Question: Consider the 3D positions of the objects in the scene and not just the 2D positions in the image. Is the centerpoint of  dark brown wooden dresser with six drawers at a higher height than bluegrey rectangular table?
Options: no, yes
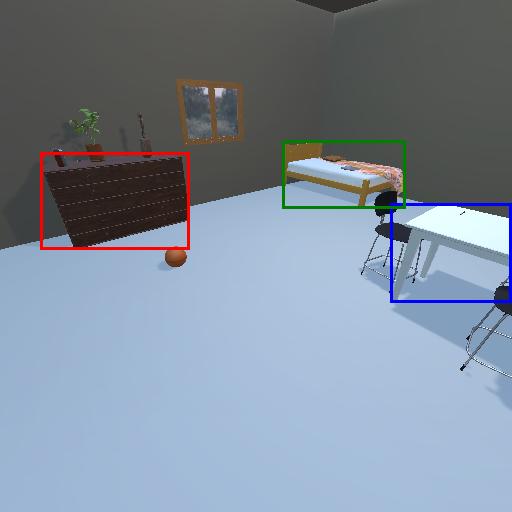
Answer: no